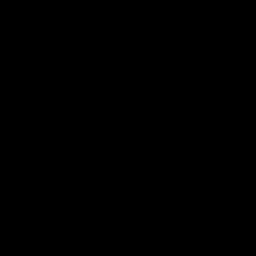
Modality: T1w
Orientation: sagittal
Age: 20
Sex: male
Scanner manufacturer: ge
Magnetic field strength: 3 T
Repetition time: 0.0088 s
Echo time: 0.003768 s